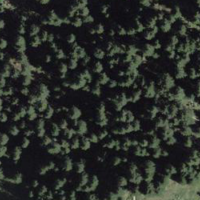
EUNIS habitat code: 43
Species observed at this site:
Oxalis acetosella